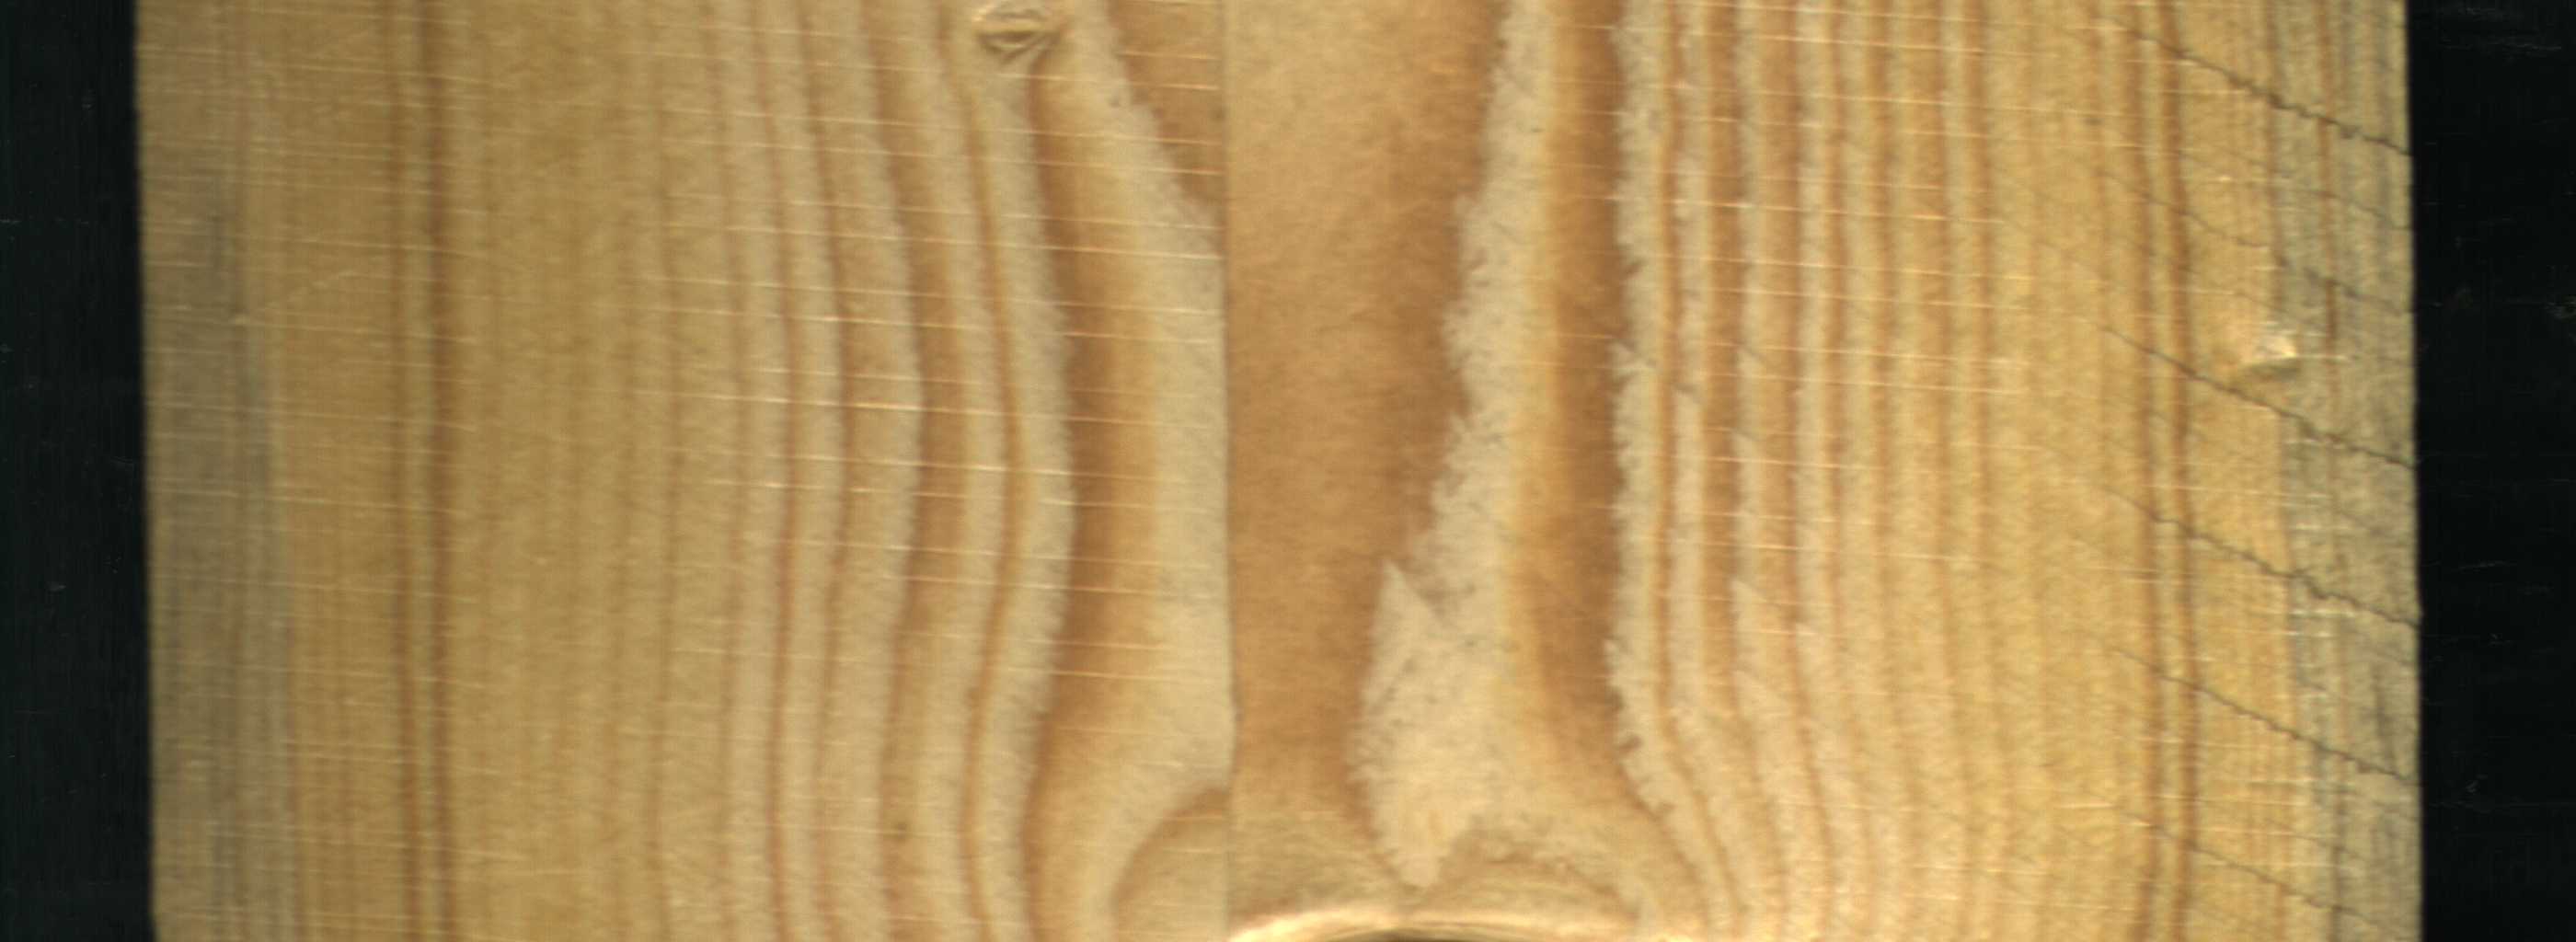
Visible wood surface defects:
Blue_Stain
Blue_Stain